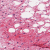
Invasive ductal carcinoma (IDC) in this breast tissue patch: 0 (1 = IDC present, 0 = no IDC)